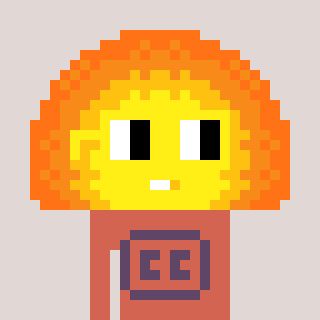
a pixel art character with square yellow glasses, a sunset-shaped head and a peachy-colored body on a warm background